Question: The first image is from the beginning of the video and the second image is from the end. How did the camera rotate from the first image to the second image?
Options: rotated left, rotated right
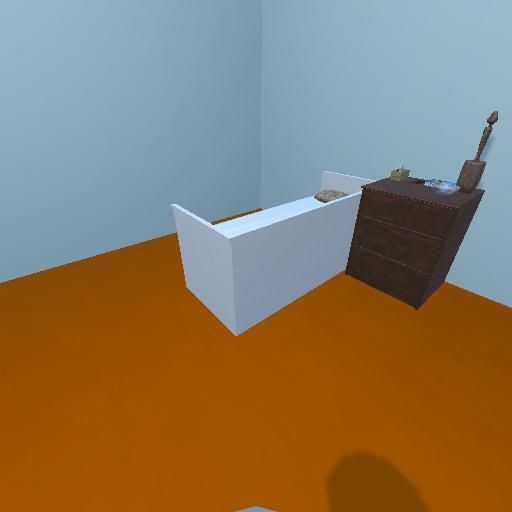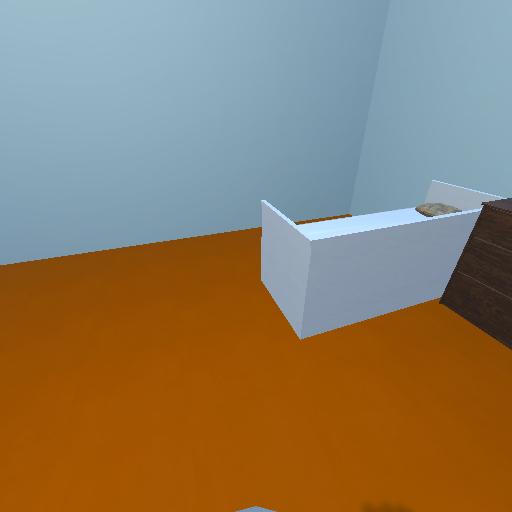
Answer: rotated left